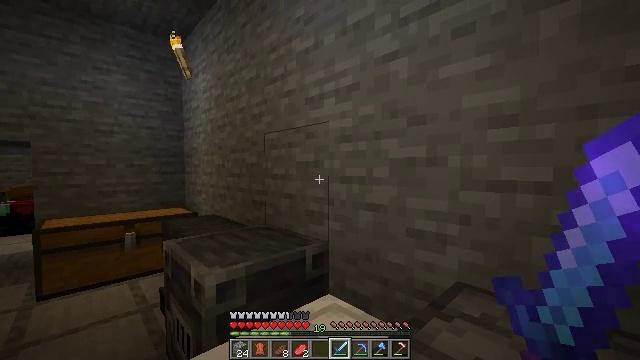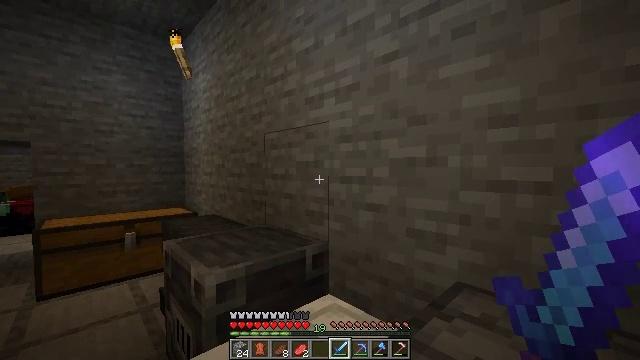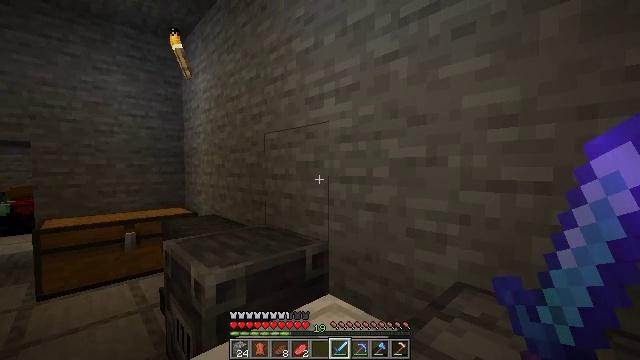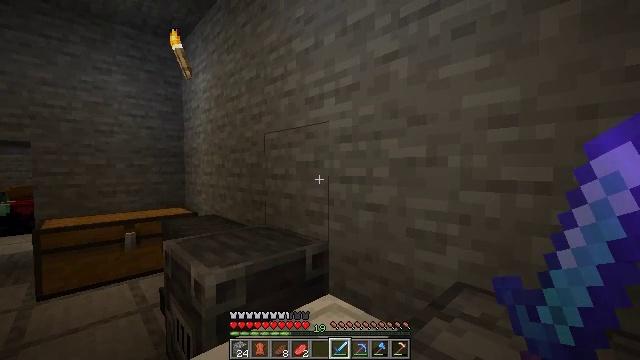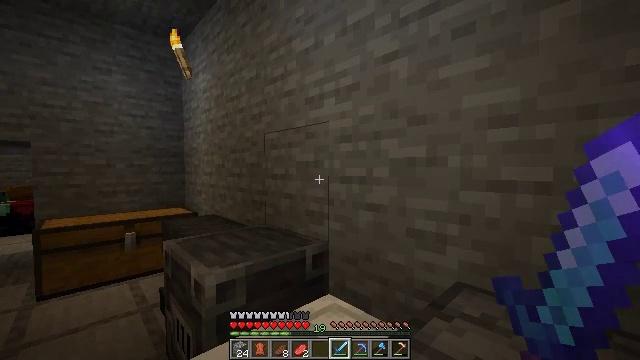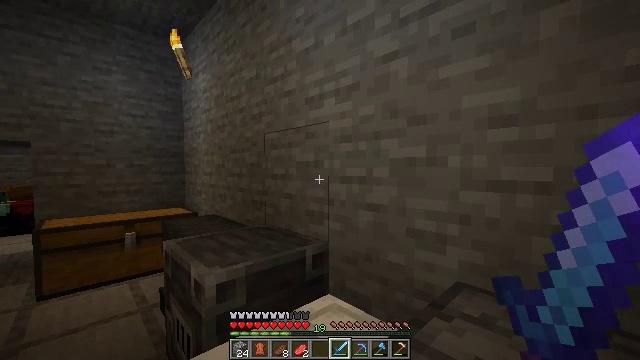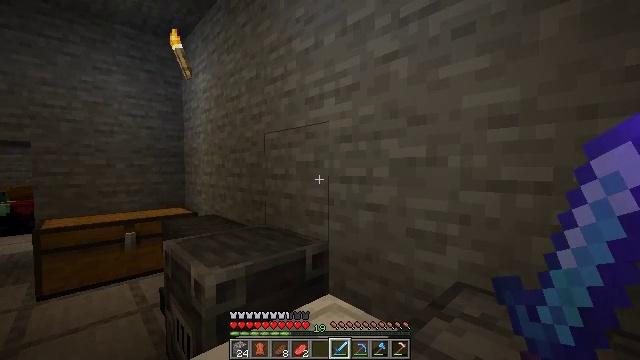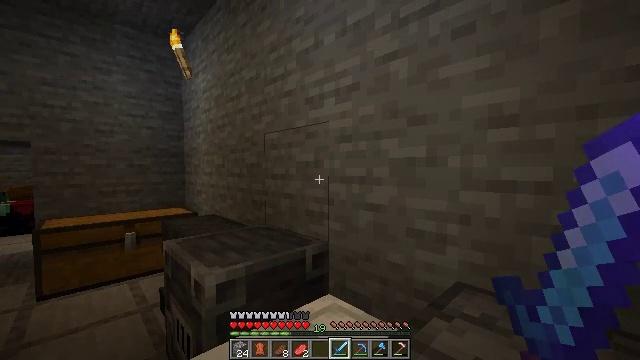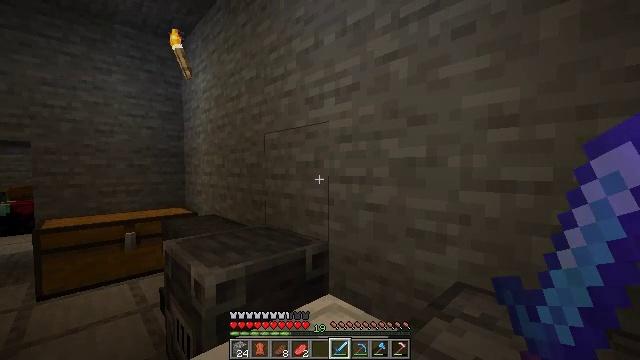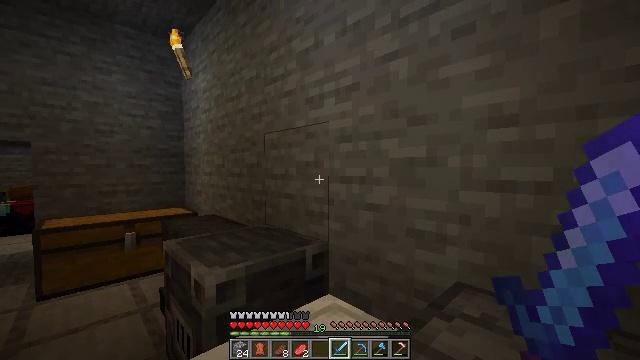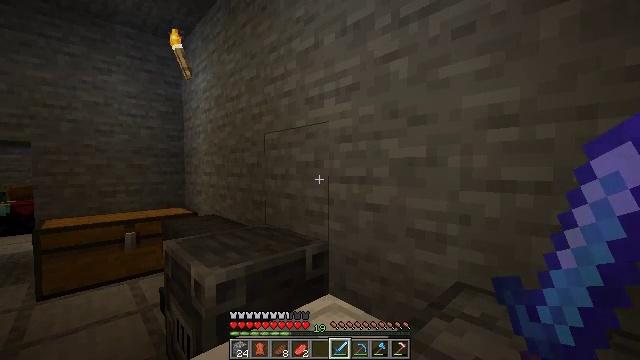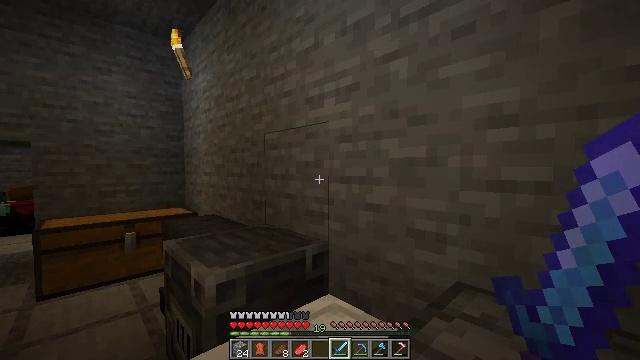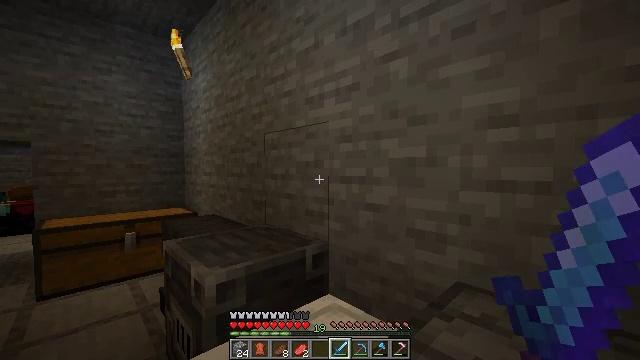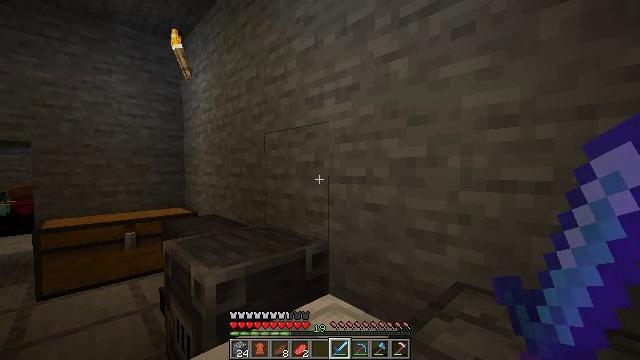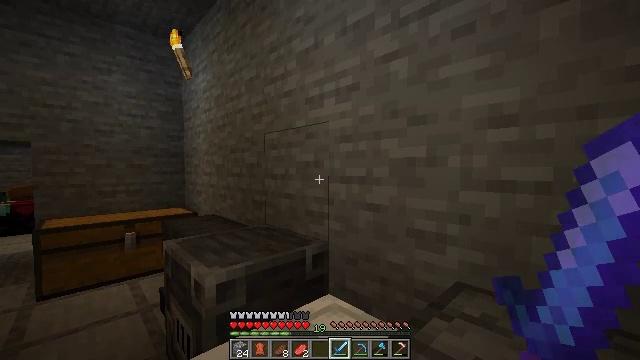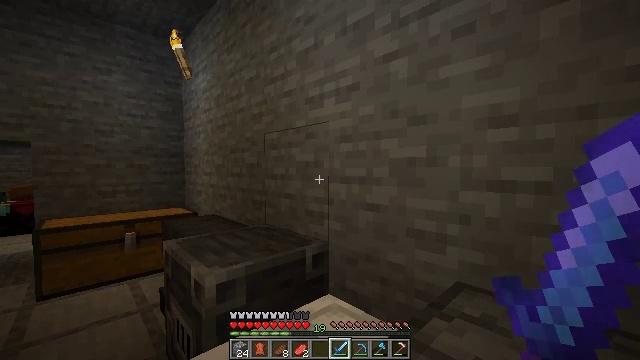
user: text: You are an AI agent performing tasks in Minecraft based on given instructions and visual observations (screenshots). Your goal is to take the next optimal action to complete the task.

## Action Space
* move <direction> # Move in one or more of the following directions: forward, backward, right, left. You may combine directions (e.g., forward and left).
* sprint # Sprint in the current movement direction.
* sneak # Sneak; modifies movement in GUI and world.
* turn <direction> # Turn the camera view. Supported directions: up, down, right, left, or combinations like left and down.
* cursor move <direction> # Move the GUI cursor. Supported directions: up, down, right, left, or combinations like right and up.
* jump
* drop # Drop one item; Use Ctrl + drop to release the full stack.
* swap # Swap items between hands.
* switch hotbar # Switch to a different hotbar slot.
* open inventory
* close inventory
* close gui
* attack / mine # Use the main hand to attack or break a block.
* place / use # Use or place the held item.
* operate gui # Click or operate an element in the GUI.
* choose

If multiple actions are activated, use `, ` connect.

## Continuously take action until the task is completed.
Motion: motion action
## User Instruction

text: Get wheat from the farmland.
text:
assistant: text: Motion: no_op
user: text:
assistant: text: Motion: no_op
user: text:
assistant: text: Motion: no_op
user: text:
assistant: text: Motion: no_op
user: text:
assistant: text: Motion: no_op
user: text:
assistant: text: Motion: no_op
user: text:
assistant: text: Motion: no_op
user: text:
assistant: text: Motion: no_op
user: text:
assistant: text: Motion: no_op
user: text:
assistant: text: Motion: no_op
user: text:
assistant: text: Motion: no_op
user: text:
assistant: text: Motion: no_op
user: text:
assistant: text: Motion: no_op
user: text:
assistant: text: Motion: no_op
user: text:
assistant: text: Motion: no_op
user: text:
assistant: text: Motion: no_op
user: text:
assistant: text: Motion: no_op
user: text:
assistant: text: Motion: no_op
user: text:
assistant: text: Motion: no_op
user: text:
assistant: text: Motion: no_op
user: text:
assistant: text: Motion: no_op
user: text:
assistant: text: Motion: no_op
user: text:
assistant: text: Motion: no_op
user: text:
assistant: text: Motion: no_op
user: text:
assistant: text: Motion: no_op
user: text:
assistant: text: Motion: no_op
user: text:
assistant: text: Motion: no_op
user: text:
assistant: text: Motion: no_op
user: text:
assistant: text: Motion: no_op
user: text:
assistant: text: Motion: no_op